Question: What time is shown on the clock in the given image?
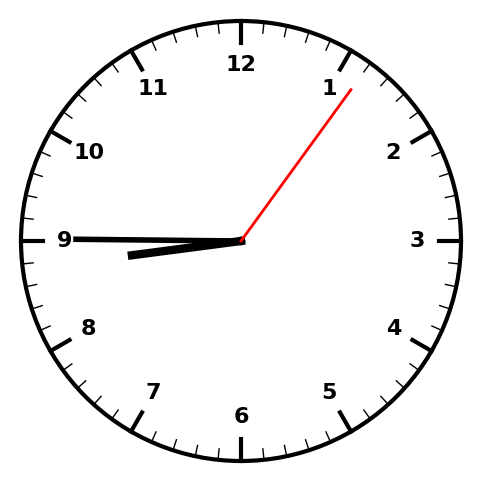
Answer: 08:45:06